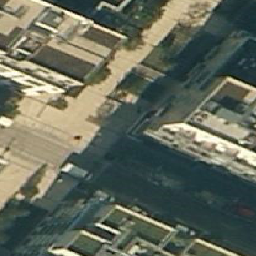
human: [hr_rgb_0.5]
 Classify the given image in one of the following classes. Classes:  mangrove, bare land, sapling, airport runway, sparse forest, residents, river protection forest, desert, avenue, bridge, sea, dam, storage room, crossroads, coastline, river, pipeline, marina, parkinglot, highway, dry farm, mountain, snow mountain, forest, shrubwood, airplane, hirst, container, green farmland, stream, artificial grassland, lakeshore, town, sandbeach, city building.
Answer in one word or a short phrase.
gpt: city building